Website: apple
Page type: customer-info-address
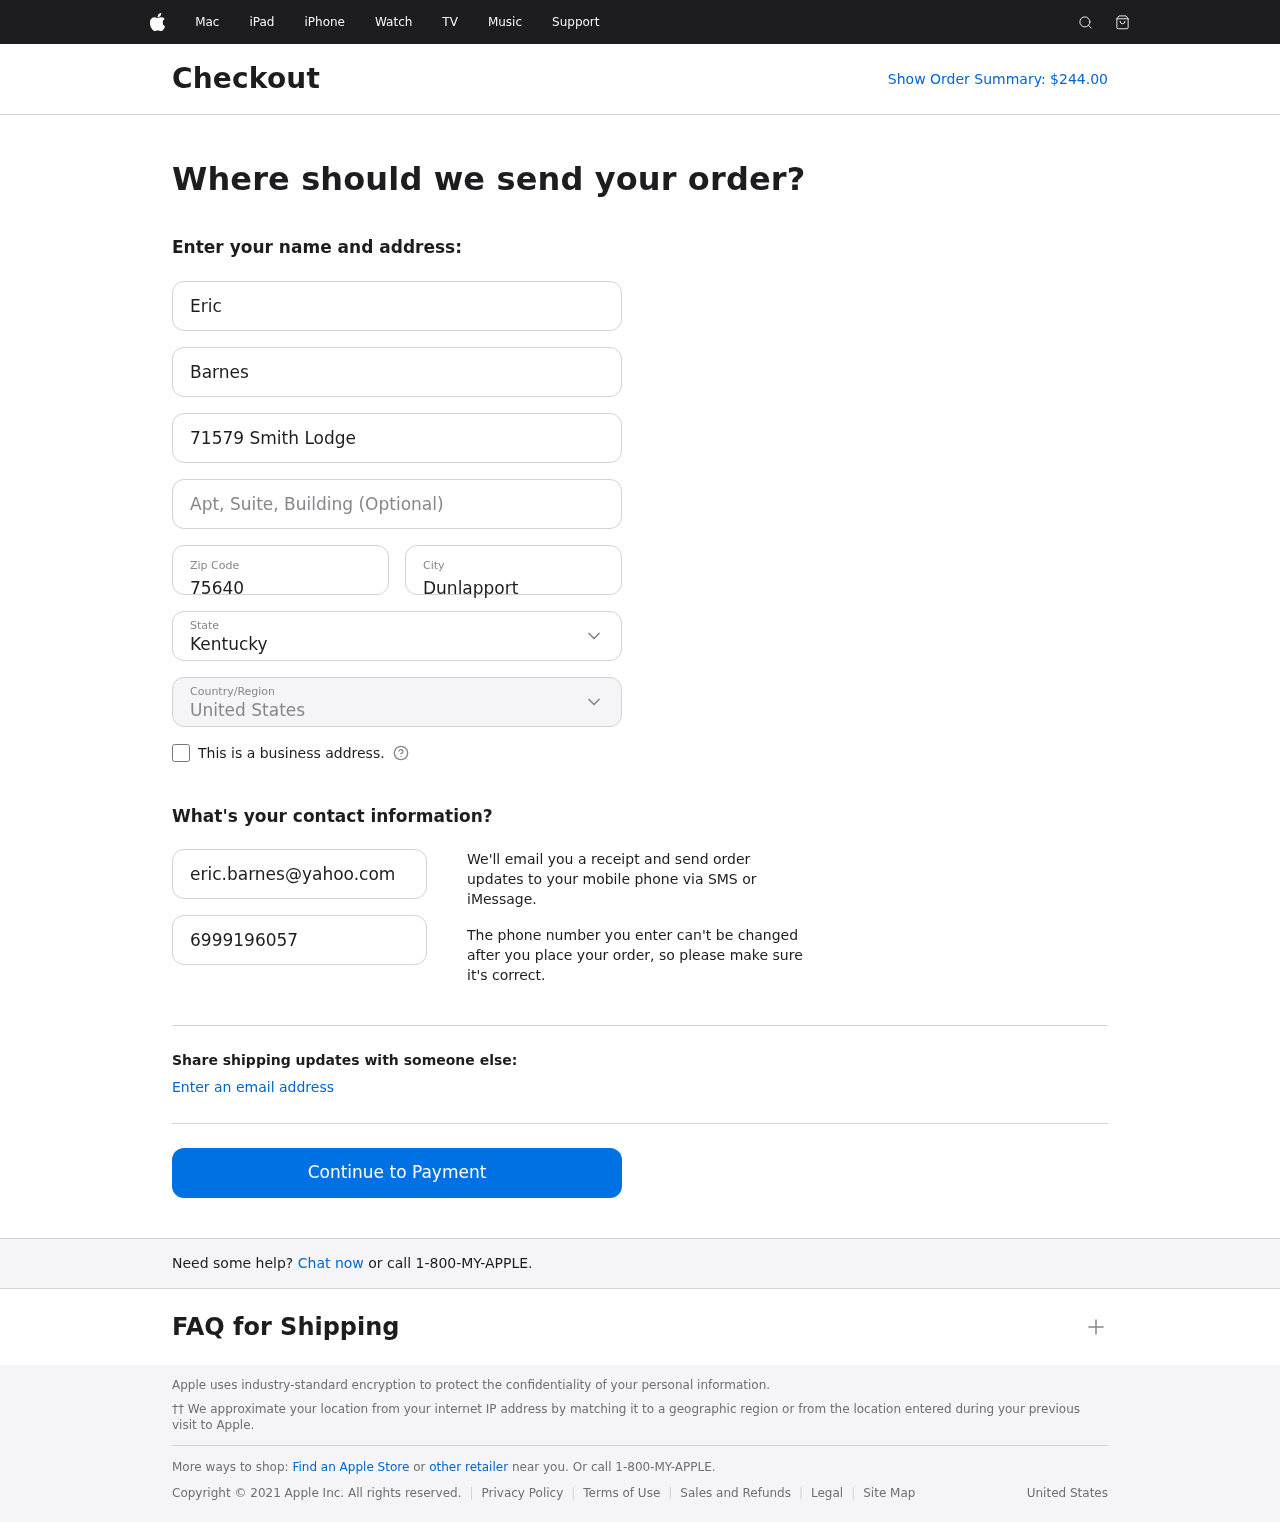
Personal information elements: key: PII_CITY
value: Dunlapport
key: PII_COUNTRY
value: United States
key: PII_EMAIL
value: eric.barnes@yahoo.com
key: PII_FIRSTNAME
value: Eric
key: PII_LASTNAME
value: Barnes
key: PII_PHONE
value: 6999196057
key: PII_POSTCODE
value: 75640
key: PII_STATE
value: Kentucky
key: PII_STREET
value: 71579 Smith Lodge
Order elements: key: ORDER_TOTAL
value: Show Order Summary: $244.00